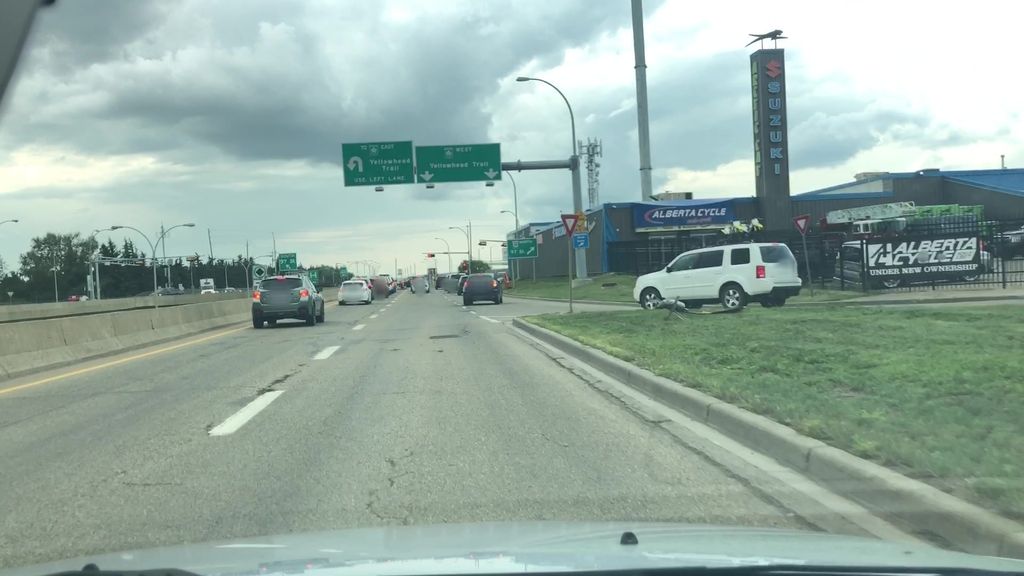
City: edmonton